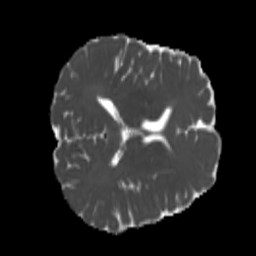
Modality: MD
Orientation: axial
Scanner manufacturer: siemens
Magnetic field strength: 3 T
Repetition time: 4 s
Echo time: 0.0594 s